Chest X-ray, PA view. Patient: 35 years old, sex F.
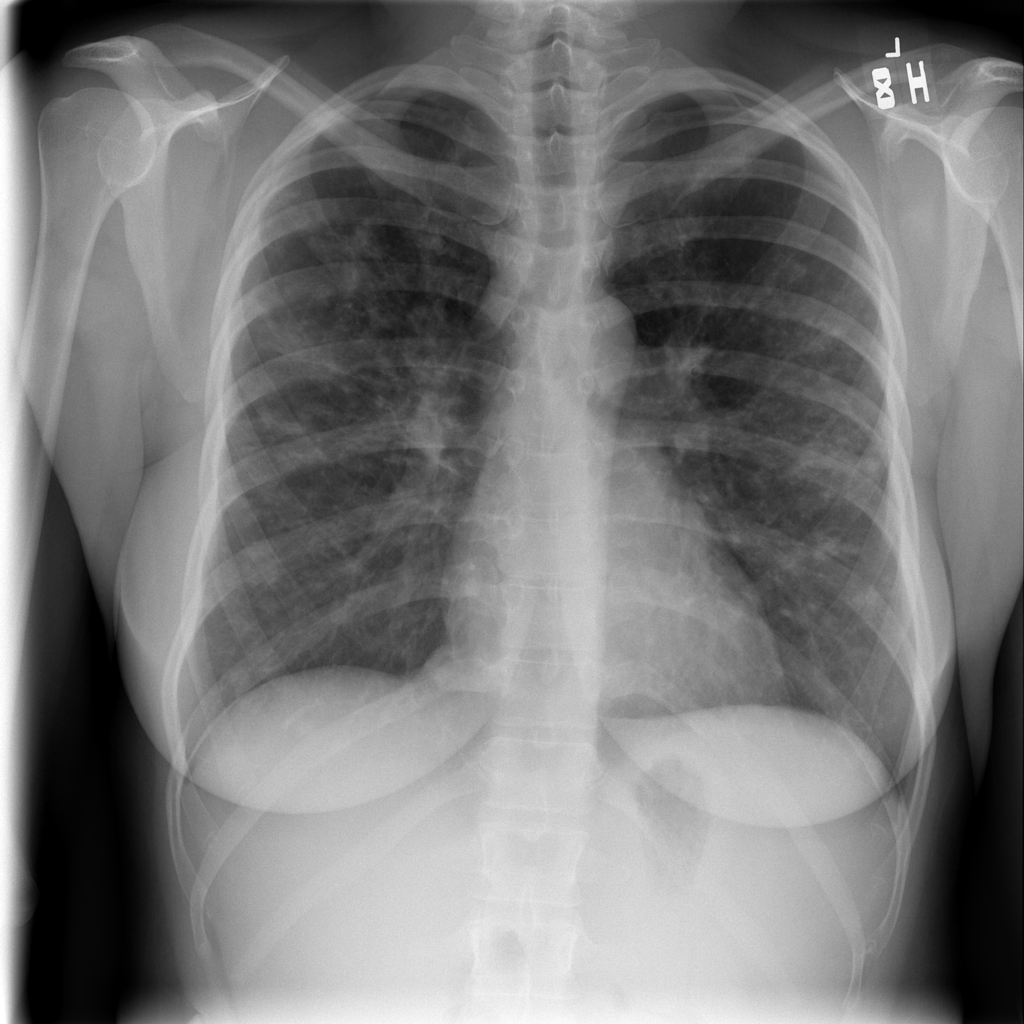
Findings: Infiltration, Nodule